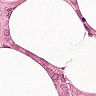
Metastatic tissue present: yes